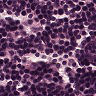
Metastatic tissue present: no